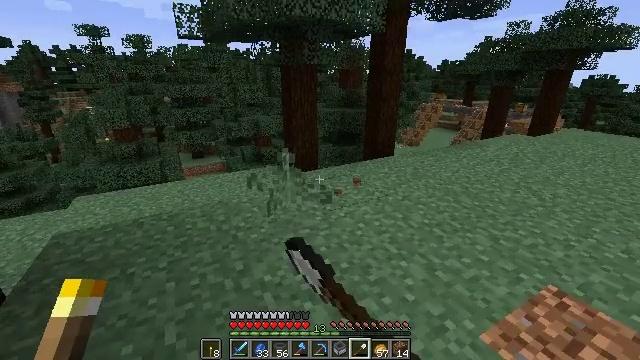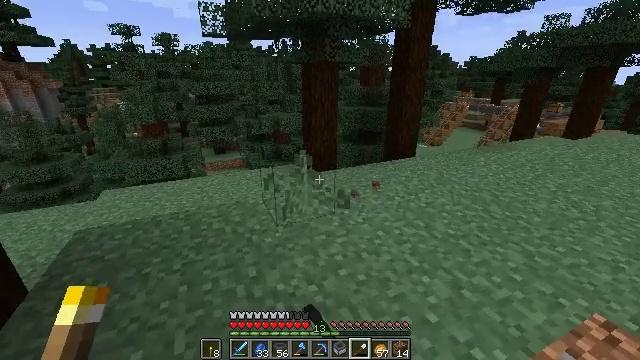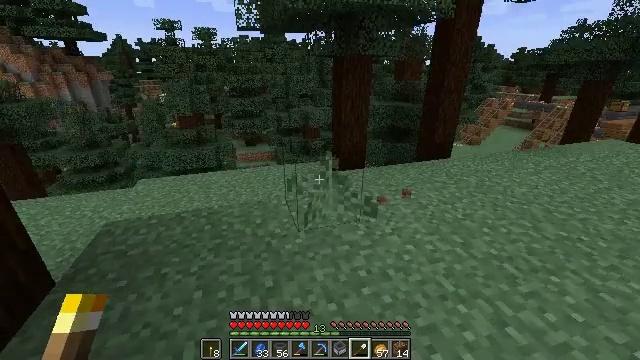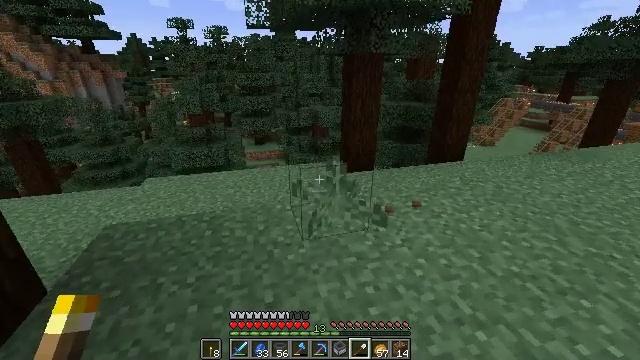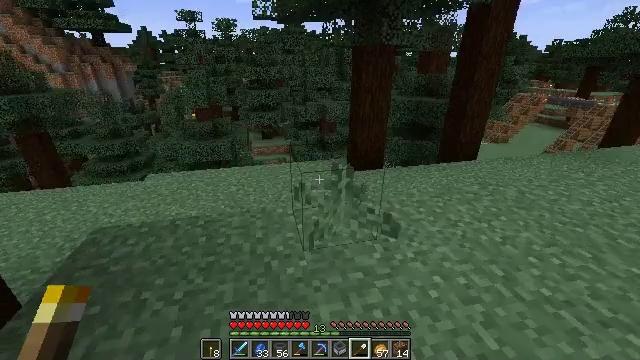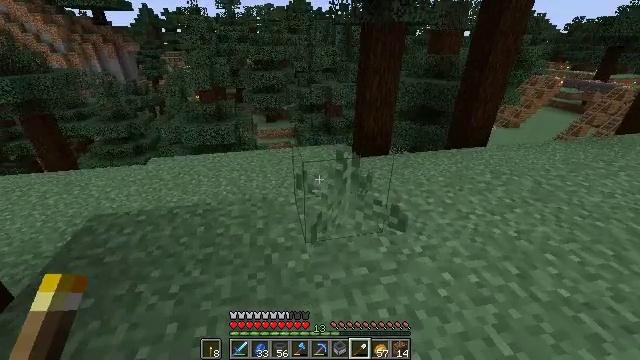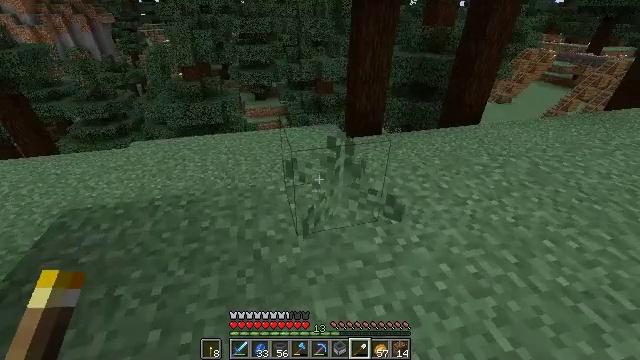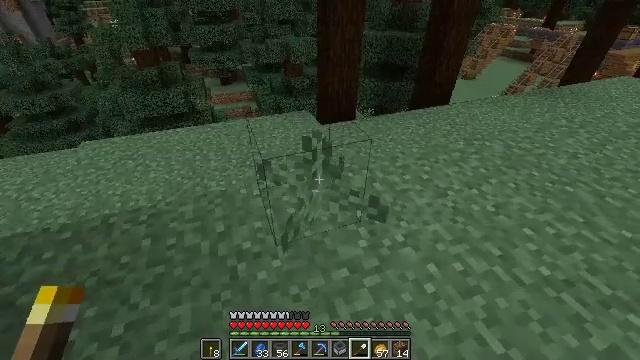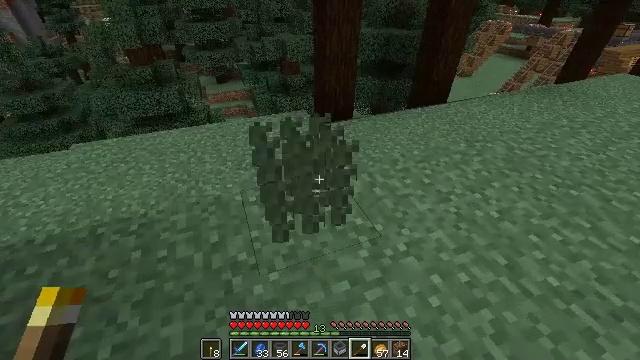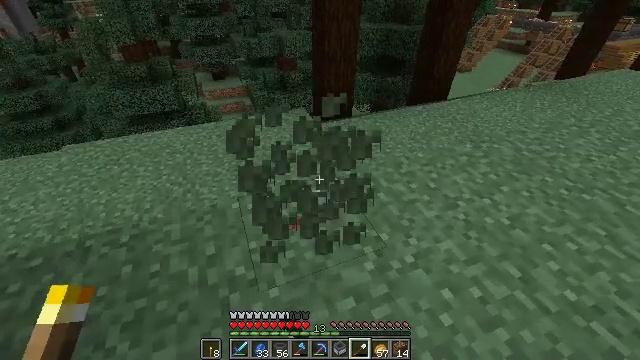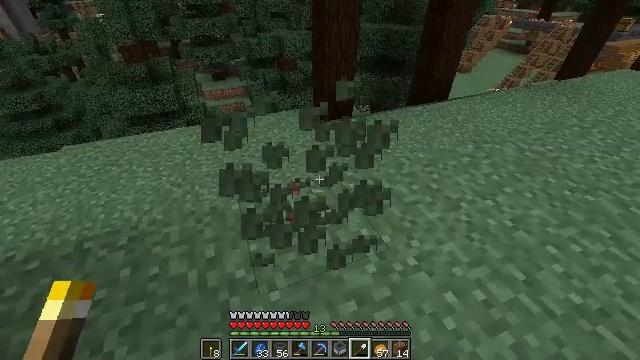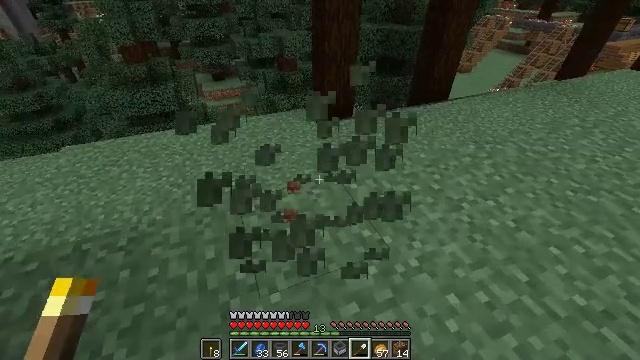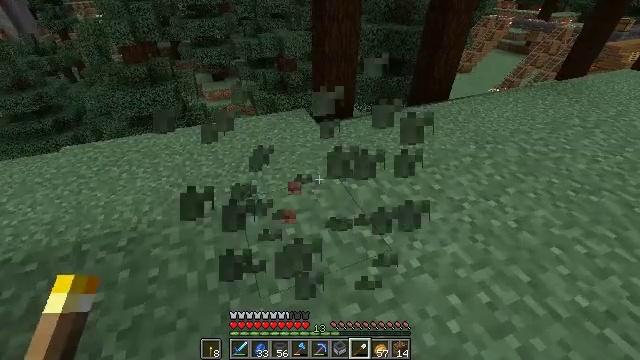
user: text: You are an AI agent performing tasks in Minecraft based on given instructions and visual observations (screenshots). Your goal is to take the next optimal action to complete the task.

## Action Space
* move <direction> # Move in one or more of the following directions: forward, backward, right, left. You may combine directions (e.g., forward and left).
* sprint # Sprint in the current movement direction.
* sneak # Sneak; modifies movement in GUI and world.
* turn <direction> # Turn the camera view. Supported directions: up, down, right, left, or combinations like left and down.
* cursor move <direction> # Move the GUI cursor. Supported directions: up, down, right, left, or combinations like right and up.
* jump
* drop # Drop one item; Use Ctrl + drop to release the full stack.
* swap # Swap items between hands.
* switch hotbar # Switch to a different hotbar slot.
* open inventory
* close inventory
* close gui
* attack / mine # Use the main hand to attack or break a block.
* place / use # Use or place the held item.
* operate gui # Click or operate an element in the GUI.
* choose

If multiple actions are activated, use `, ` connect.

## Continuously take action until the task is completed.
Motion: motion action
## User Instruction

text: Break the fern to clear the area.
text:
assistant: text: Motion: move forward, turn left
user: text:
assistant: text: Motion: move forward, turn left and down
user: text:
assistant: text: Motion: move forward, turn left
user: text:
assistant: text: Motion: move forward, turn left and down
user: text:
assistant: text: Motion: move forward, turn left and down
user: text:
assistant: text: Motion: move forward, turn right and down
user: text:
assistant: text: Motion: move forward, turn right and down
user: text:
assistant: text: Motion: attack / mine
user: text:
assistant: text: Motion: attack / mine
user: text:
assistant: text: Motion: attack / mine
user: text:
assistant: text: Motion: no_op
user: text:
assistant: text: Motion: no_op
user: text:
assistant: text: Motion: no_op